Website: home-depot
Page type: customer-info-address
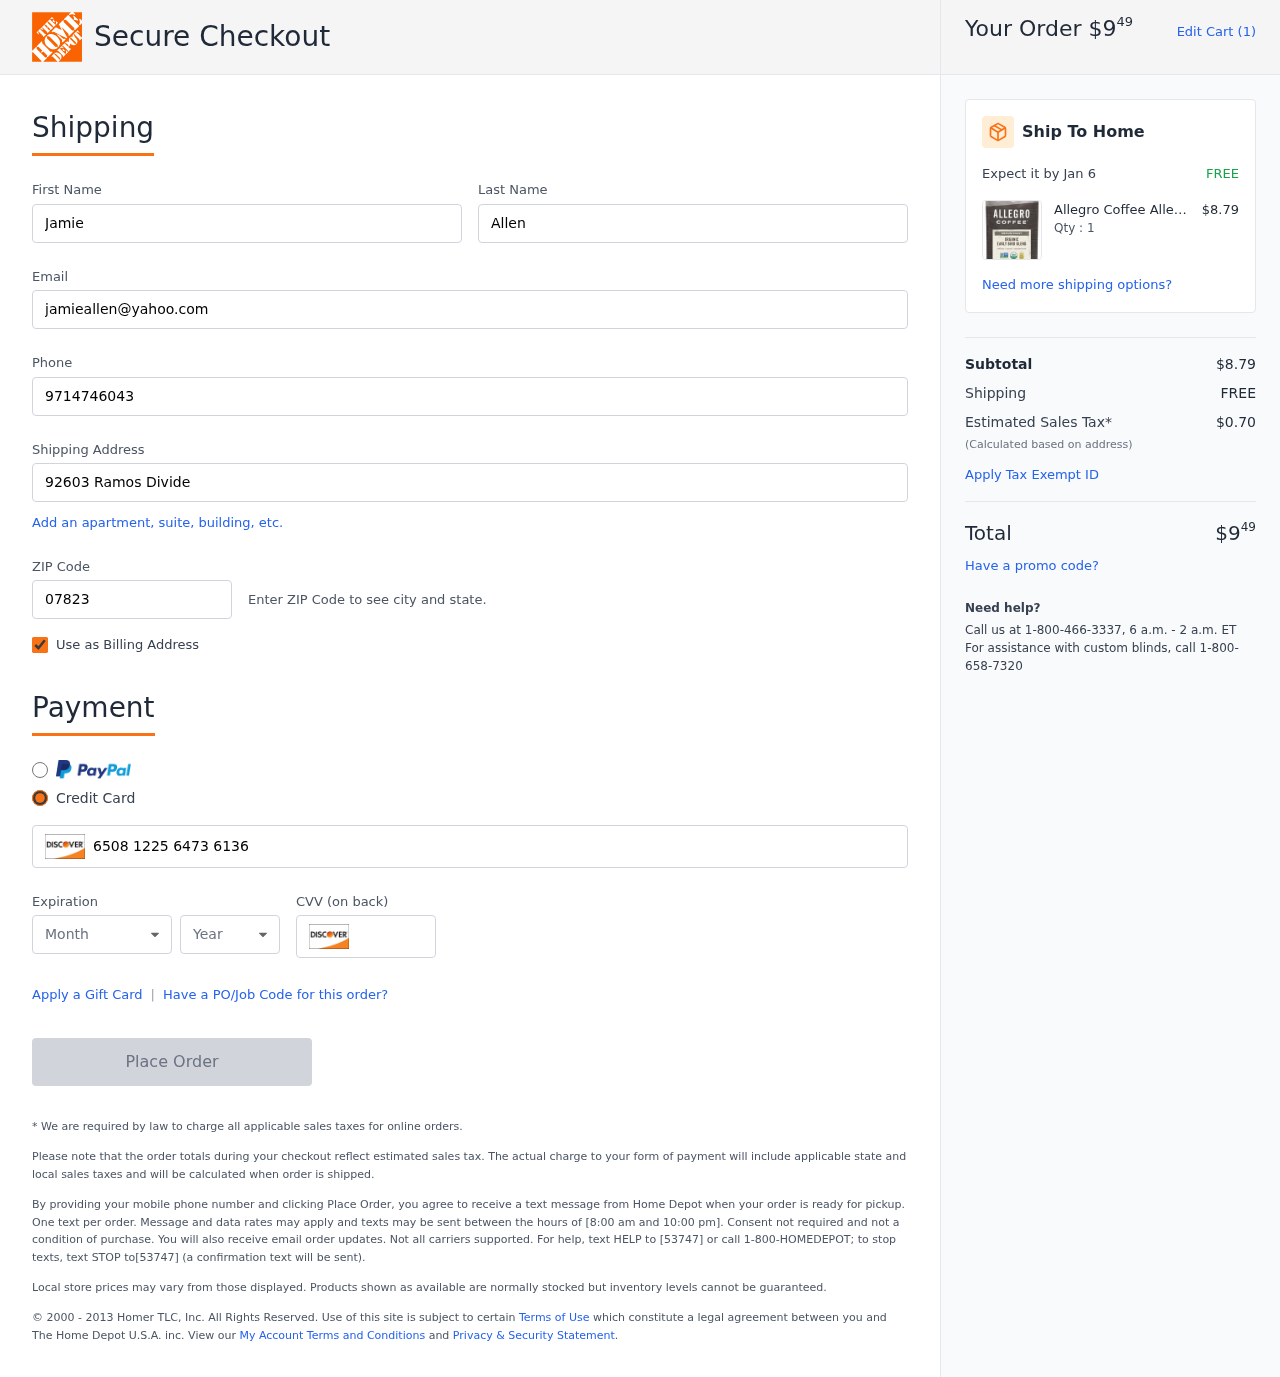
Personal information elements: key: PII_CARD_CVV
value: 191
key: PII_CARD_EXPIRY_MONTH
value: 02
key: PII_CARD_EXPIRY_YEAR
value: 27
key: PII_CARD_NUMBER
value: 6508 1225 6473 6136
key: PII_EMAIL
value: jamieallen@yahoo.com
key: PII_FIRSTNAME
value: Jamie
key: PII_LASTNAME
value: Allen
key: PII_PHONE
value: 9714746043
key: PII_POSTCODE
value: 07823
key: PII_STREET
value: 92603 Ramos Divide
Product elements: key: PRODUCT1_BRAND
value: Allegro Coffee
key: PRODUCT1_NAME
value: Allegro Coffee Organic Early Bird Blend Ground Coffee, 12 oz
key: PRODUCT1_PRICE
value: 8.79
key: PRODUCT1_QUANTITY
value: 1
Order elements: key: ORDER_TOTAL
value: $949
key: ORDER_NUM_ITEMS
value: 1
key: ORDER_DELIVERY_DATE
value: Jan 6
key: ORDER_SUBTOTAL
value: $8.79
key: ORDER_SHIPPING_COST
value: FREE
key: ORDER_TAX
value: $0.70